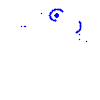
Particle: kaon